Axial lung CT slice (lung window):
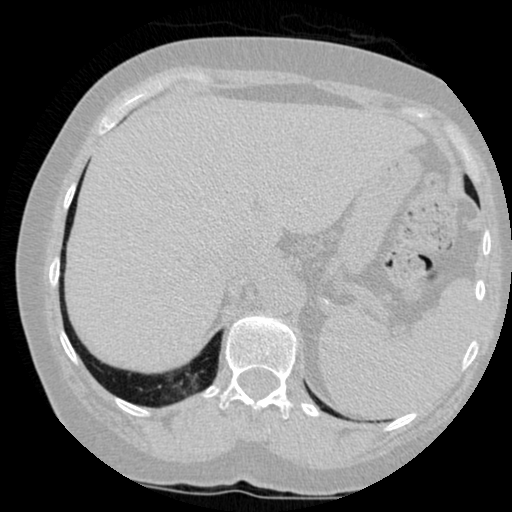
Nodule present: no